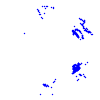
Particle: proton